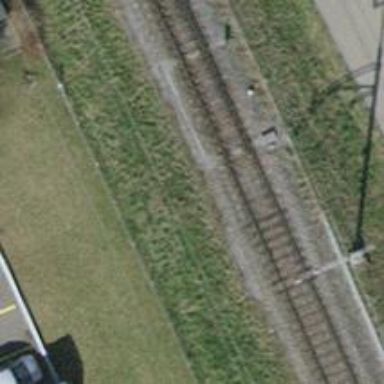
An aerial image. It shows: Railway switch.